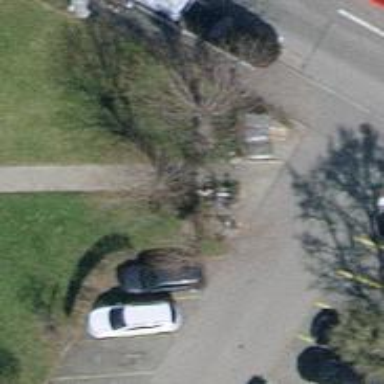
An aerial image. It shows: Bicycle parking area.